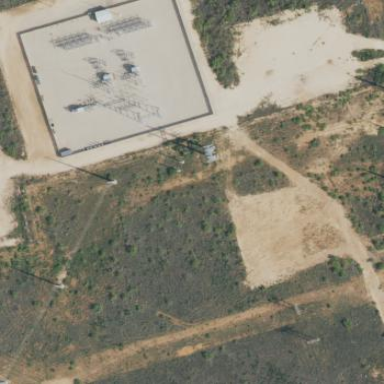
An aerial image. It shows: Distribution level power substation enclosed by fence.